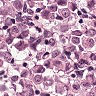
Metastatic tissue present: yes